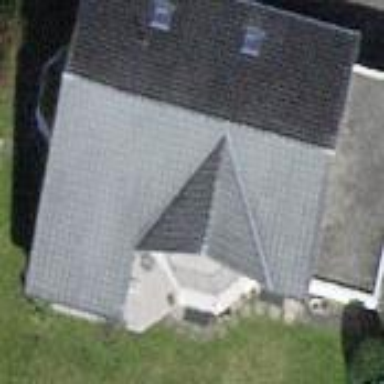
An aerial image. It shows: Building with tile roof.